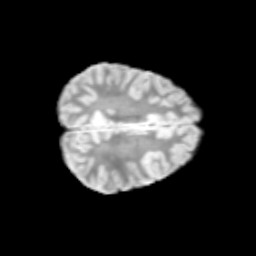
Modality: T2w
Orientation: axial
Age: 11
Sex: male
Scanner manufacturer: siemens
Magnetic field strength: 3 T
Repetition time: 3.8 s
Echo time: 0.07 s